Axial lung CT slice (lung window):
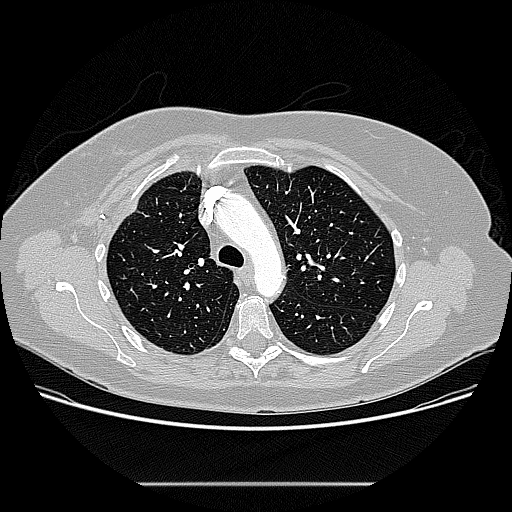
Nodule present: no